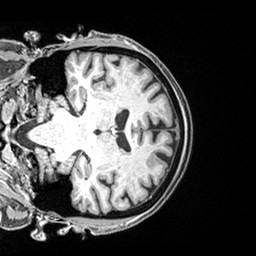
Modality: T1w
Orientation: coronal
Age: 70
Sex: female
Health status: healthy
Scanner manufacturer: siemens
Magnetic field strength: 3 T
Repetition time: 2.4 s
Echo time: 0.00217 s